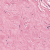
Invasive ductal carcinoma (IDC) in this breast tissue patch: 0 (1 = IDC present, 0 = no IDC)